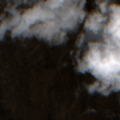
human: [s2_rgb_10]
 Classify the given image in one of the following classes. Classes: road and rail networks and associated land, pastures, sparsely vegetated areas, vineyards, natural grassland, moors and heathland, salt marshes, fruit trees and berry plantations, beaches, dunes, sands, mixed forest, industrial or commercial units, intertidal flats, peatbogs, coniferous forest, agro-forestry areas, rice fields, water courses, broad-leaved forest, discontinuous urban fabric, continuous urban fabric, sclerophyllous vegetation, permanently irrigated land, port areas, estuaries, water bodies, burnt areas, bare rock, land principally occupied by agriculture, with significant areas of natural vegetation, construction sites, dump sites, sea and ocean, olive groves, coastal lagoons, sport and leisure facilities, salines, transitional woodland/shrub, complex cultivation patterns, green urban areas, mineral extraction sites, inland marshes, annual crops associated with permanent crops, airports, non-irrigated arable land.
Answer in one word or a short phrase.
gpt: peatbogs